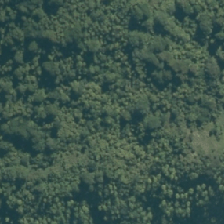
Land cover: manuka_kanuka